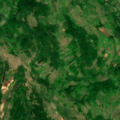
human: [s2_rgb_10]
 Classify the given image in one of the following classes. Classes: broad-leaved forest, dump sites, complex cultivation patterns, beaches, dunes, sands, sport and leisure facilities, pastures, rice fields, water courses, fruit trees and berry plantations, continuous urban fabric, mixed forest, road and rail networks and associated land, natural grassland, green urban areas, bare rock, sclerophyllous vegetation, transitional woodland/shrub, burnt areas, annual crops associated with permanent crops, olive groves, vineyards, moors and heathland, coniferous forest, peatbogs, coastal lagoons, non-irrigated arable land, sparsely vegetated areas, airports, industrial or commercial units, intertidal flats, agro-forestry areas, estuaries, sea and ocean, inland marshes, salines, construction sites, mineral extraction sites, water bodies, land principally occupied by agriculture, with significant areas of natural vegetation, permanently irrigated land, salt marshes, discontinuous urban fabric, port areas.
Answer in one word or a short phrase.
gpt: land principally occupied by agriculture, with significant areas of natural vegetation, broad-leaved forest, natural grassland, transitional woodland/shrub